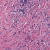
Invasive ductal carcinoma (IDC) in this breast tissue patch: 1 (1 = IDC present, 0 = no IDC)